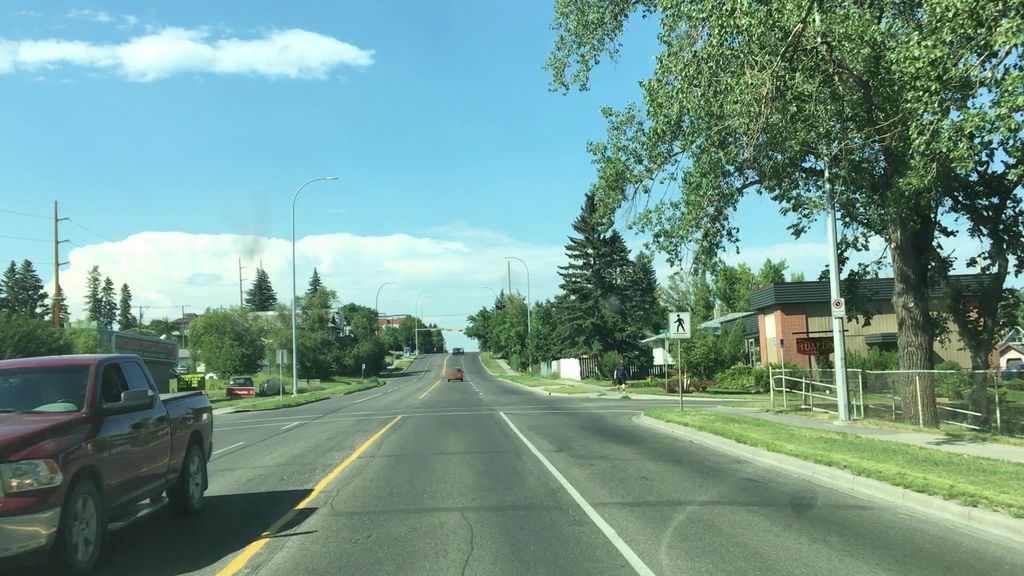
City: calgary